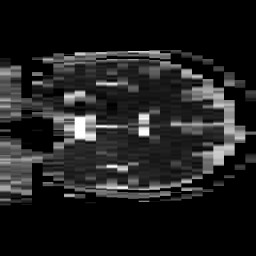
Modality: ADC
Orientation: coronal
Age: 66
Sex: male
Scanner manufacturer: philips
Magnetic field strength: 3 T
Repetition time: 3.765 s
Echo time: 0.05978 s